Group 1:
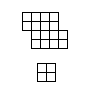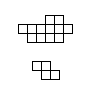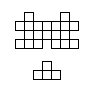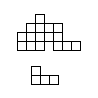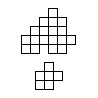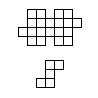
Group 2:
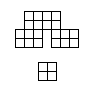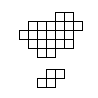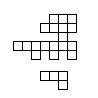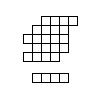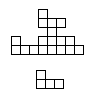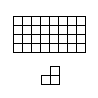
Rule separating the two groups: Lower shape can be used as a tile to build the upper one vs. not so.
Concepts: tiling
Author: Jago Collins